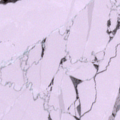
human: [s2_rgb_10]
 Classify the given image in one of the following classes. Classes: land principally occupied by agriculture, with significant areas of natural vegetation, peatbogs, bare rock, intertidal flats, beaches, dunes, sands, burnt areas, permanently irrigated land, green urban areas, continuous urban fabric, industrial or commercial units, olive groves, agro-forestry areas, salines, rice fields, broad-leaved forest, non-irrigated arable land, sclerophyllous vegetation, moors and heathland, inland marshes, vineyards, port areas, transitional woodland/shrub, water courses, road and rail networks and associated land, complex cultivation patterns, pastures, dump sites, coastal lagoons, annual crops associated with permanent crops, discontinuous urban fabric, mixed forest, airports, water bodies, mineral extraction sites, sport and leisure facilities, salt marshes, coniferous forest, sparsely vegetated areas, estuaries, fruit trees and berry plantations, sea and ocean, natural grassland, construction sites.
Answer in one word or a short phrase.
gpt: sea and ocean